Field crop: maize
Growth stage: 1
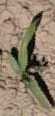
Species: maize